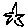
Label: star